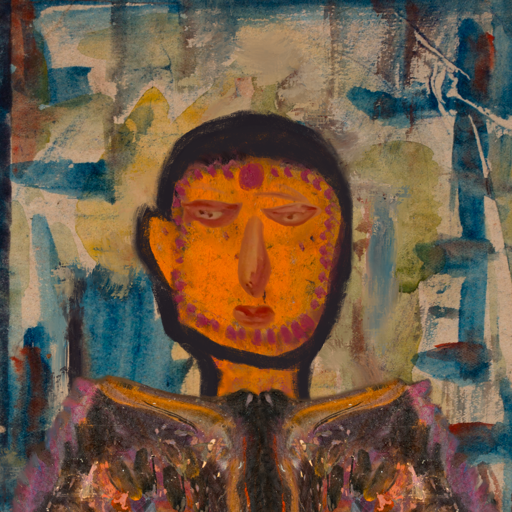
Background: Orphan, Head And Neck Front: Doll, Face Front: Pious_Lady, Bust: Gypsy_Queen, Hair Front: Blank, Head Accessory: Blank, Second Necklace: Blank, Necklace: Blank, Baby: Blank